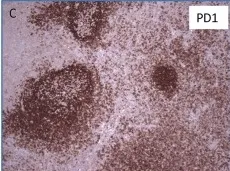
Lymph node histopathology in the mother with APDS2. (C) Immunohistochemistry staining for PD-1 highlights numerous T-follicular helper cells within the germinal centers (stronger expression) as well as in the interfollicular areas (magnification, 10X).
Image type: pathology (immunostaining)